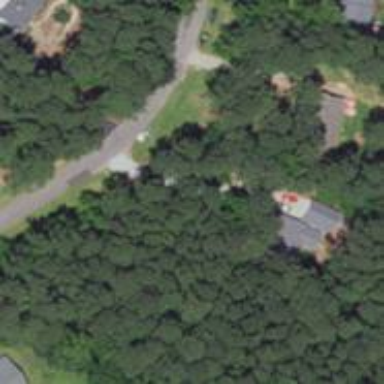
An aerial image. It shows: Driveway.